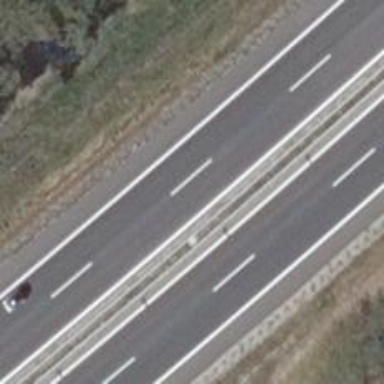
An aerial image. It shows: Trunk motorroad.